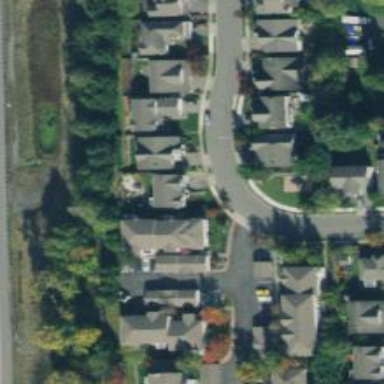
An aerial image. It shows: Living street.